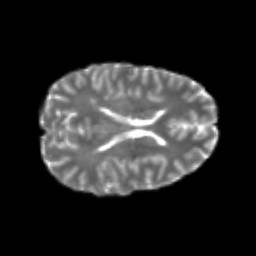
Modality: T2w
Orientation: axial
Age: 23
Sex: female
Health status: healthy
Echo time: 0.074 s